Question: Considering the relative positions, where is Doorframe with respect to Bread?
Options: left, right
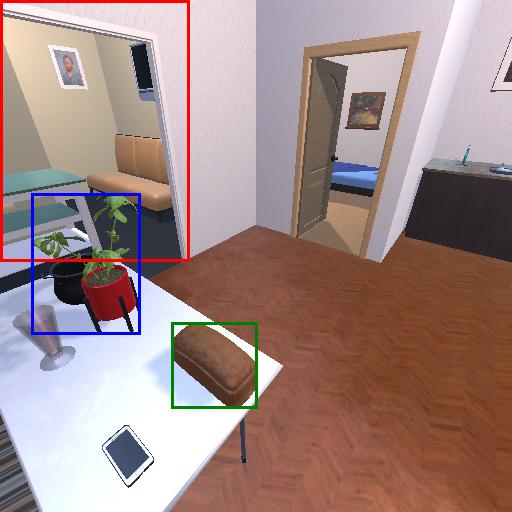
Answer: left